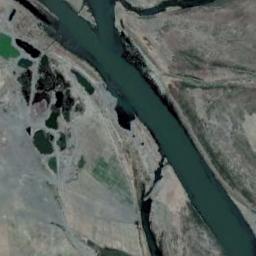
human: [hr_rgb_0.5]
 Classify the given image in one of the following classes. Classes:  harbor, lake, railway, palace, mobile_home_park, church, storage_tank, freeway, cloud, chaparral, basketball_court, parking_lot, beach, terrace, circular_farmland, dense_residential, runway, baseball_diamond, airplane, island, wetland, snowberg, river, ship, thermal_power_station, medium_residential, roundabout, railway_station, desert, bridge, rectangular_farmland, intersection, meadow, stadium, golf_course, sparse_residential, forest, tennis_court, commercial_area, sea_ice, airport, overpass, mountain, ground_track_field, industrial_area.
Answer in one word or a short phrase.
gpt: river